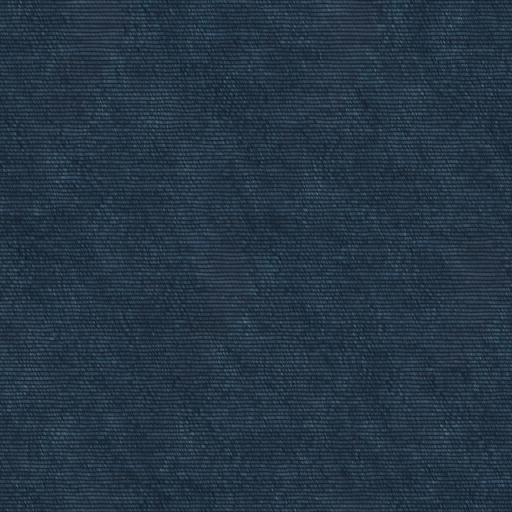
Tags: blue carpet cloth dark fabric floor